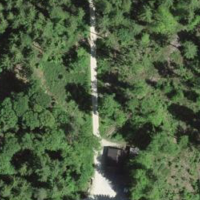
EUNIS habitat code: 43
Species observed at this site:
Anthriscus sylvestris